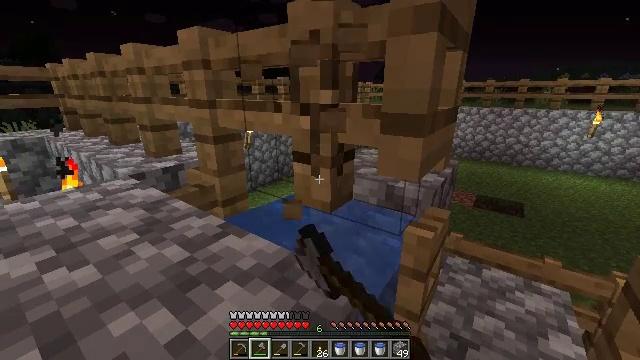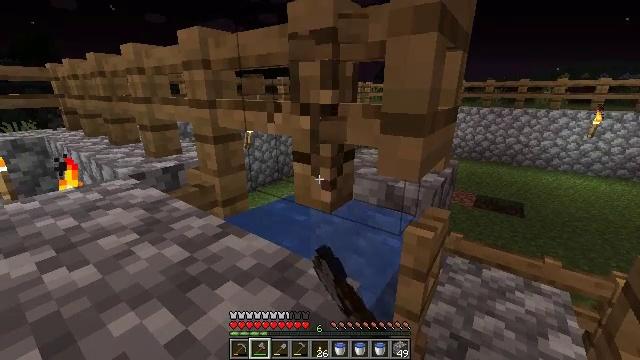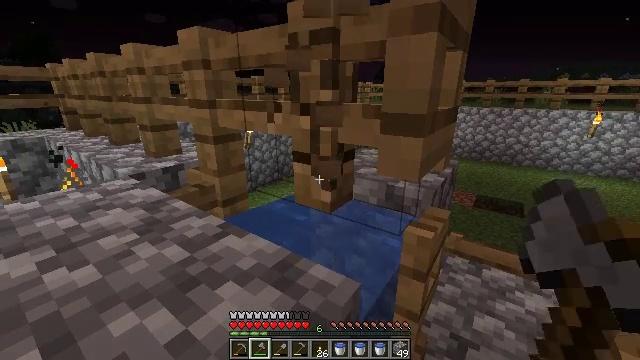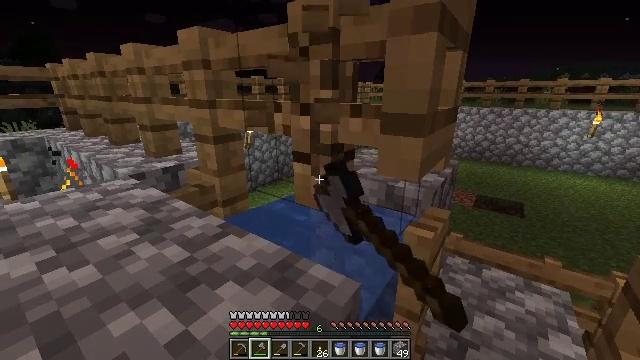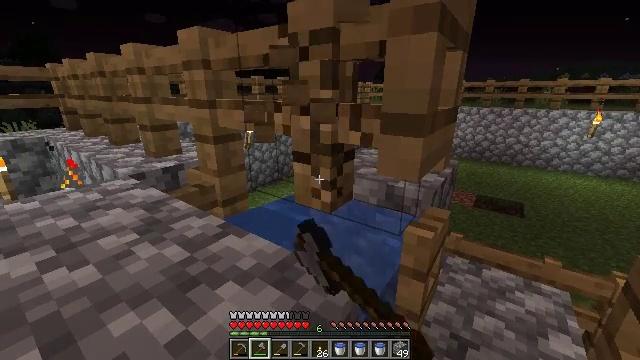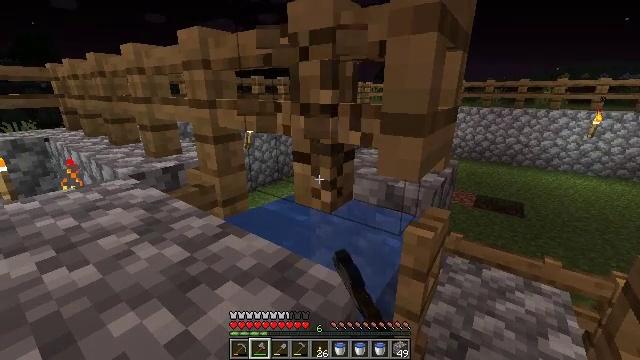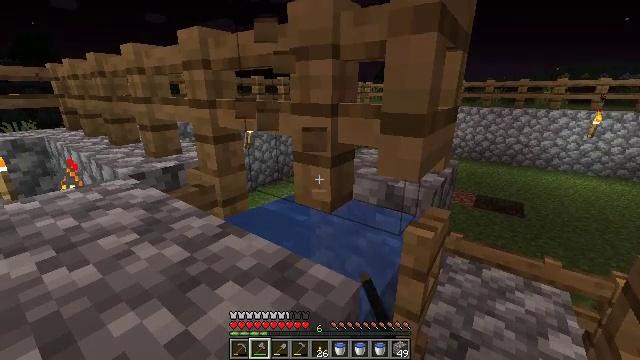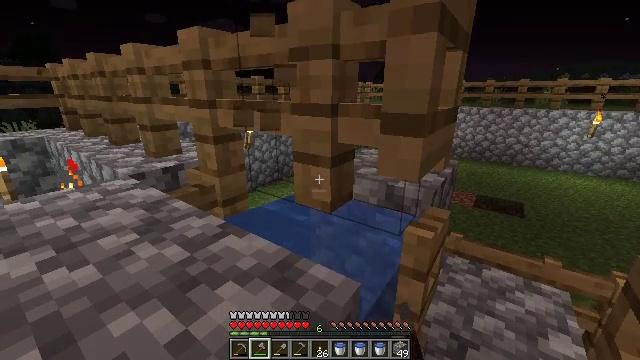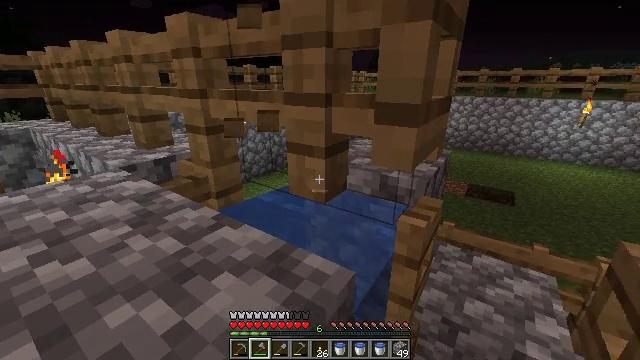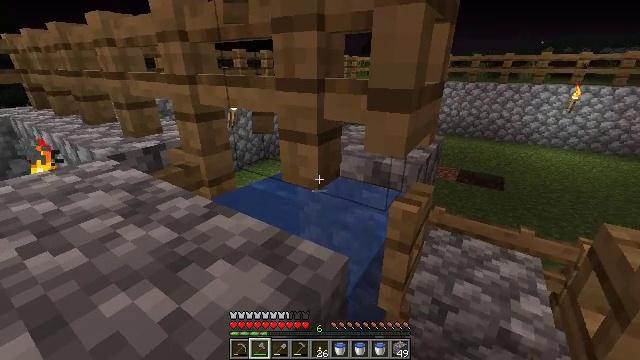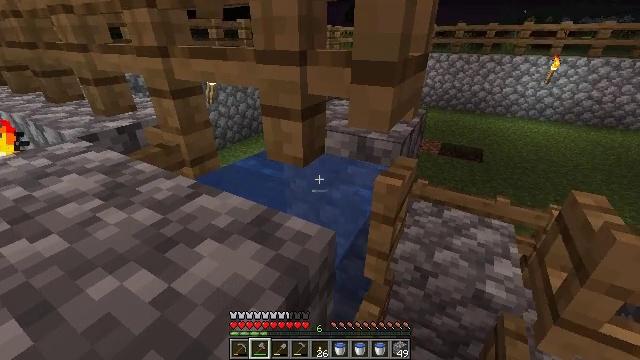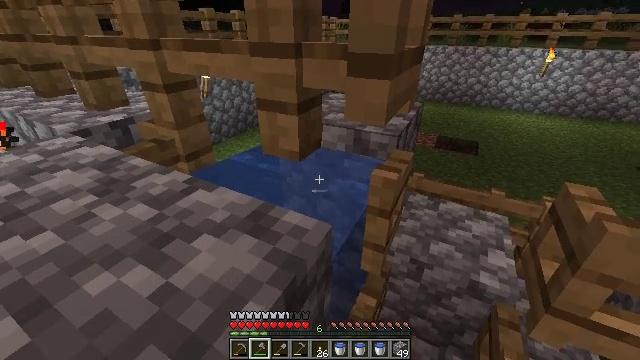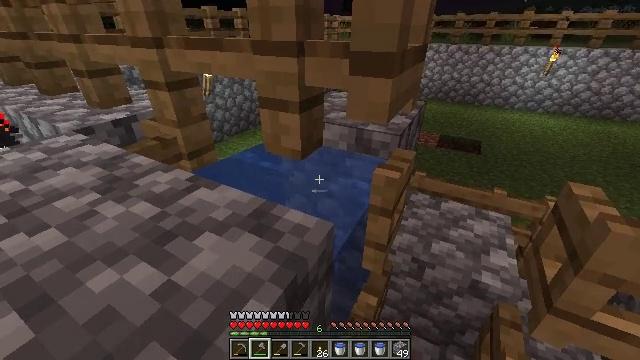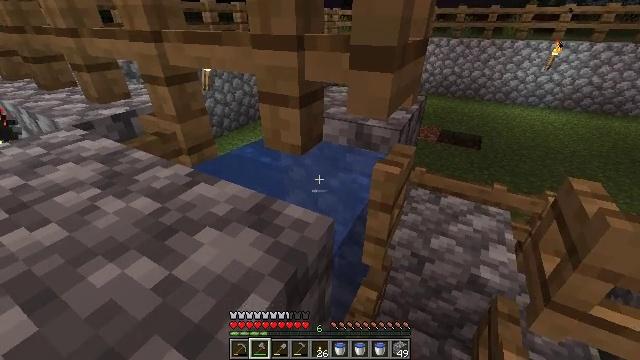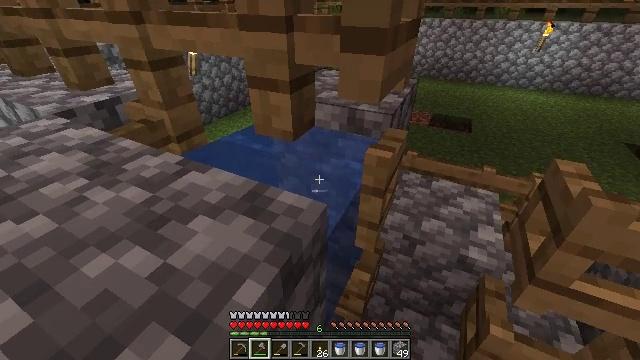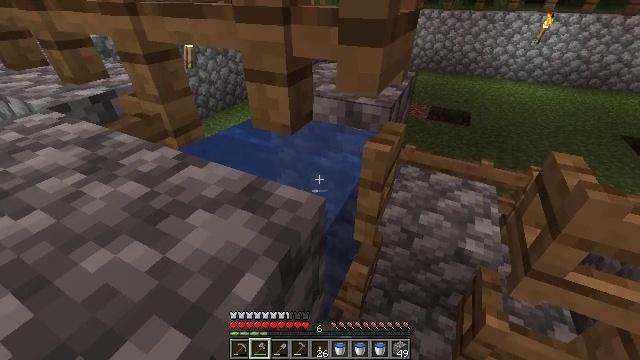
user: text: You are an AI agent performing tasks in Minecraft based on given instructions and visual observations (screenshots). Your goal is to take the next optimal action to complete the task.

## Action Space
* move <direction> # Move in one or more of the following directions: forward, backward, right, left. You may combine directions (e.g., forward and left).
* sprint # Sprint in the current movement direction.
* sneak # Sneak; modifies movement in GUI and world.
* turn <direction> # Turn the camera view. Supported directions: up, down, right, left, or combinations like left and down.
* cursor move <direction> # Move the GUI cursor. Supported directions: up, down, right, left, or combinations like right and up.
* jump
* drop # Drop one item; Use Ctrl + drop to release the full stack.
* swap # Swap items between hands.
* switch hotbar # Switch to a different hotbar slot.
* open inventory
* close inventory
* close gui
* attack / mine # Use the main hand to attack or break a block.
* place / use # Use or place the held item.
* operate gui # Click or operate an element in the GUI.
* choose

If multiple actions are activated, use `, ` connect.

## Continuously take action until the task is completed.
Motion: motion action
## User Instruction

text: Mine the oak fence from the structure.
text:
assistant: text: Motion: attack / mine
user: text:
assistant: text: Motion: attack / mine
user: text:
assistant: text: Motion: attack / mine
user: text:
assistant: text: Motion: attack / mine
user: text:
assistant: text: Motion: attack / mine
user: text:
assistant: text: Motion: no_op
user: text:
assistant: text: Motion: no_op
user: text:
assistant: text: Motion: turn right and down
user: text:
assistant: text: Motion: turn right and down
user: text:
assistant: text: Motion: turn right and down
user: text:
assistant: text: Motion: turn down
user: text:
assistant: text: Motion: no_op
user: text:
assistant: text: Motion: turn down
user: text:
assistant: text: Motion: turn right and down
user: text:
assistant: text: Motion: turn down
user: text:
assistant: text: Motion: no_op
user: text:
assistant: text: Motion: no_op
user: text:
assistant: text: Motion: no_op
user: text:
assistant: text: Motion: no_op
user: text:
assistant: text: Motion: no_op
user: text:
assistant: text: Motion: no_op
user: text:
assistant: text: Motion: no_op
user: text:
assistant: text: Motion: no_op
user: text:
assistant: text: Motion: no_op
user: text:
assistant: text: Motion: no_op
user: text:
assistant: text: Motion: no_op
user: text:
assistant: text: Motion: no_op
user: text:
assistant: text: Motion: no_op
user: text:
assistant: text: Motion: no_op
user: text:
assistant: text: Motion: no_op